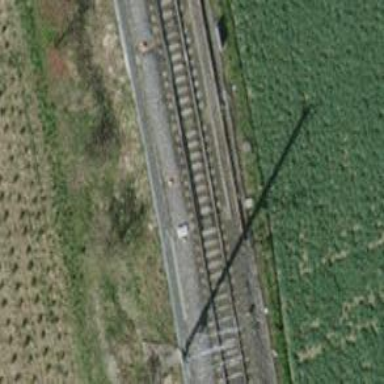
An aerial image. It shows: Railway switch.